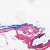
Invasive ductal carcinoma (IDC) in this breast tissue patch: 0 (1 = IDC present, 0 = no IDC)